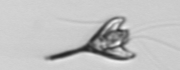
Label: Pyramimonas_longicauda